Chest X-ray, PA view. Patient: 56 years old, sex F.
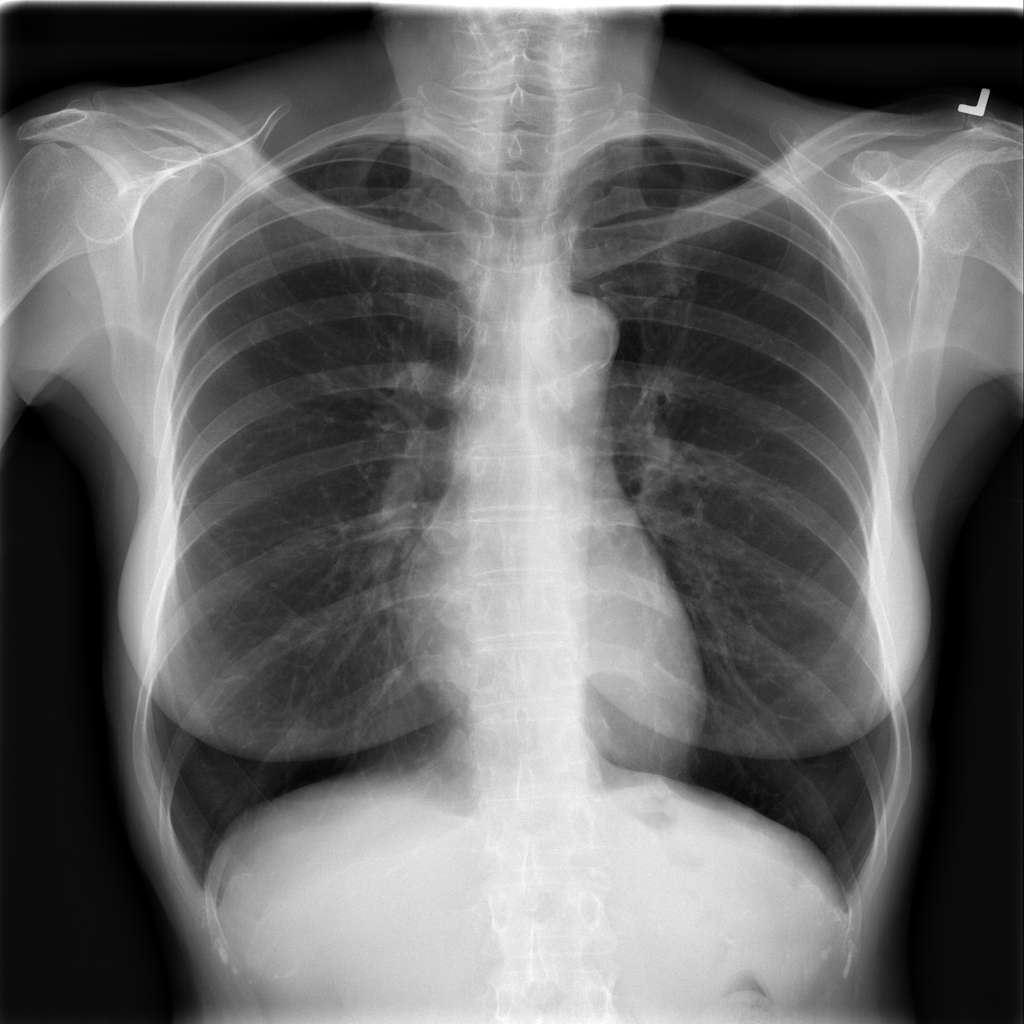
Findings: Infiltration